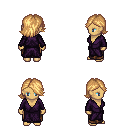
a pixel art fantasy rpg character, female body template, human, tanned skin, purple robe, robe skirt, light blonde swoop hairstyle, four views (front, back, left, right), 2x2 character sprite sheet, small pixel art, hard edges, no anti-aliasing